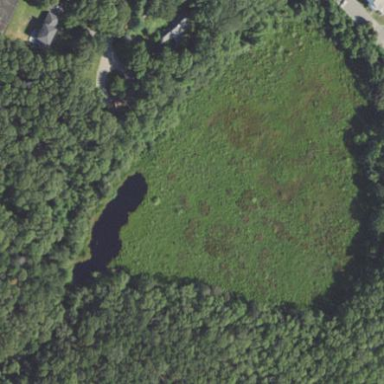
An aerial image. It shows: Marshy wetland area.